Question: I am currently trying to design a Genetic Programming algorithm that analyses a and . Below I have made up an example set. Every line represents a data point. The values that are trained are real-valued.
Example:
For the word 'ABCDE' the algorithm should return 1.0.
Example dataset:
'ABCDE : 1'
'ABCDEF : 10'
'ABCDEGH : 3'
'ABCDELKA : 50'
'AASD : 3'
The dataset could be as large as it is needed, since this is all just made up. Lets assume the rule that the GP should figure out is not too complicated and that its explained by the data.
What i would like the algorithm to do is to approximate the values from my dataset when given the input sequence. My problem now is that each sequence can consist of a different number of characters. I would prefer not to need to write some fancy descriptors myself, if possible.
'tinyGP'
Since there was so much discussion here - a diagram says a thousand words:

What I want to do is just put a data point and put that into a function. Then I get a value, which is my result. Unfortunately i do not know this function, I just have a dataset that has some examples (maybe 1000 examples just an example). Now I use the Genetic Programming Algorithm to find an Algorithm that is able to convert my Datapoint into a Result. This is my model. The problem that I have in this case is that the data points are of differing lengths. For a set length I could just specify each of the characters in the string as a input parameter. But beats me what to do if I have a varying number of input parameters.
Disclaimer: I have gotten to this problem multiple times during my studies, but we could never work out a solution that would work out well (like using a window, descriptors, etc). I would like to use a GP, because I like the technology and would like to try it out, but during Uni we also tried this with ANNs, etc, but to no avail. remains.
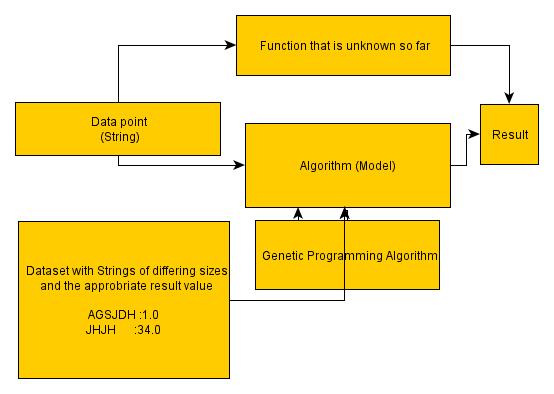
Answer: Traditional genetic programming is not suited for variable length input.
It occurs to me some model of evaluation is presupposed in the question.
Consider, for example that you encode your variable length input to a single arbitrary precision value, for example for alphabet of 10 symbols:
'''
ABCD = 1234; ABCDEF = 123456
'''
or
'''
ABCD = 0.1234; ABCDEF = 0.123456
'''
However if this encoding is not natural for the problem domain, it will be quite hard to evolve a program that deals with such input well.
You could also suppose that problem can be adequately represented by a genetically derived finite state machine:
'''
F(F(F(F(init(), A), B), C), D) = 1234
'''
That's a separate field of study from genetic programming, google around, read research papers, perhaps you can find a package that does what you want for you.
Then again your problem may be best represented by yet another transformation, e.g. frequency of bigrams -- such transform is finite length:
'''
# bigrams
# ABCDE => 1
"AA": 0
"AB": 0.25
"AC": 0
"AD": 0
"AE": 0
"BA": 0
"BC": 0.25
"BD": 0
#... up to end of alphabet ...
(0, 0.25, 0, 0, 0, 0, 0.25, 0, ...., 0, ...) => 1 # ABCDE
(0, 0.20, 0, 0, 0, 0, 0.20, 0, ...., 0.20, ...) => 10 # ABCDEF
# input length N^2
# trigrams
(0, 0.33, 0, 0, ..., 0, ...) => 1 # ABCDE
(0, 0.25, 0, 0, ..., 0.25, ...) => 10 # ABCDEF
# input length N^3
'''
Bigrams, trigrams, etc are surprisingly good predictors:
- - - -
These are often used in natural language problems, such as text topic detection, author detection, spam protection; biotech, such as dna and rna sequences, etc.
However there is no guarantee this approach is applicable to your problem. It truly depends on you problem domain, for example consider alphabet '10+' in arithmetics domain, the following two inputs become indistinguishable, yet yield different results:
'''
10000+10000 = 20000
1000+100000 = 101000
'''
In this case you need something like a register machine:
'''
init: tmp = 0; res = 0
"0": tmp *= 10
"1": tmp *= 10; tmp += 1
"+": res += tmp; tmp = 0
end: res += tmp
'''